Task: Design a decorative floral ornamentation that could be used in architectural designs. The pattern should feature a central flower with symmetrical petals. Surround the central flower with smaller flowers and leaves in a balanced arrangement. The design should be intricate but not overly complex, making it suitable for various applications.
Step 1481:
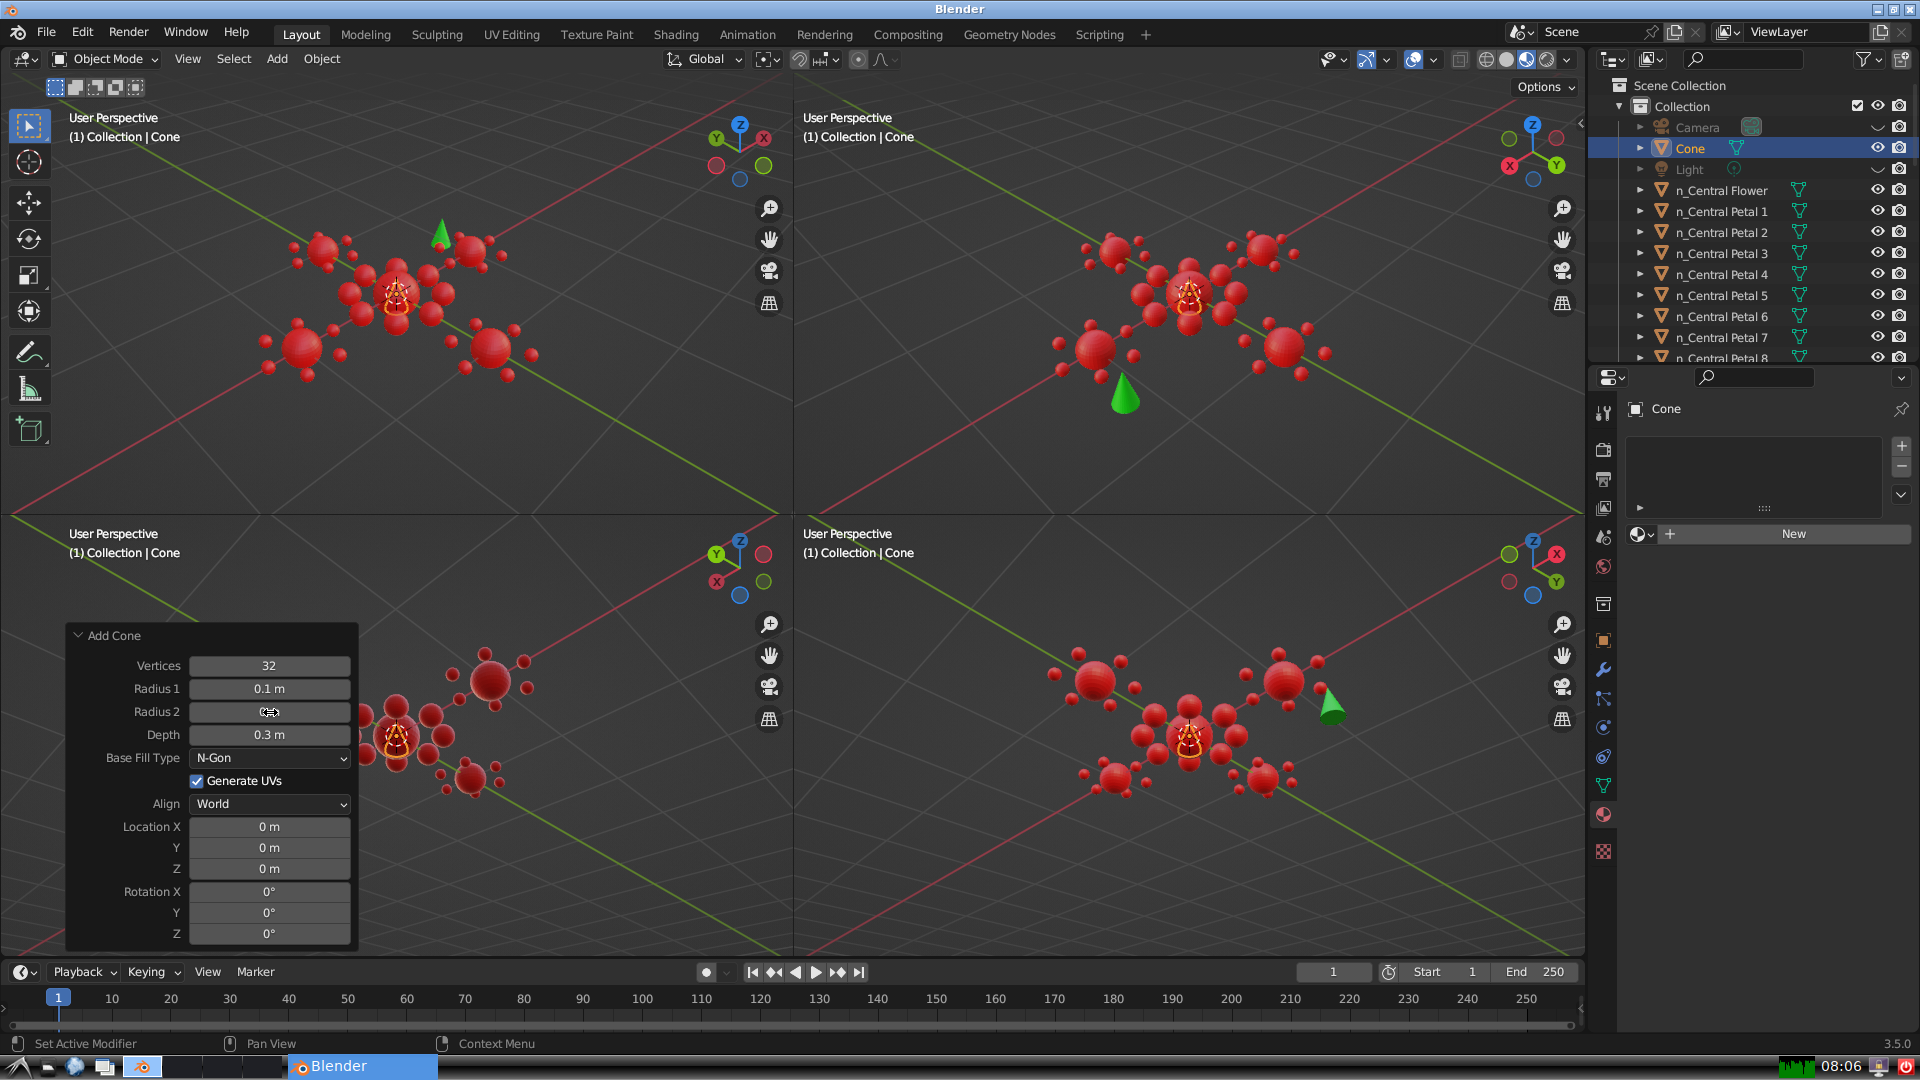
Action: {"mouse_move": [960, 540]}